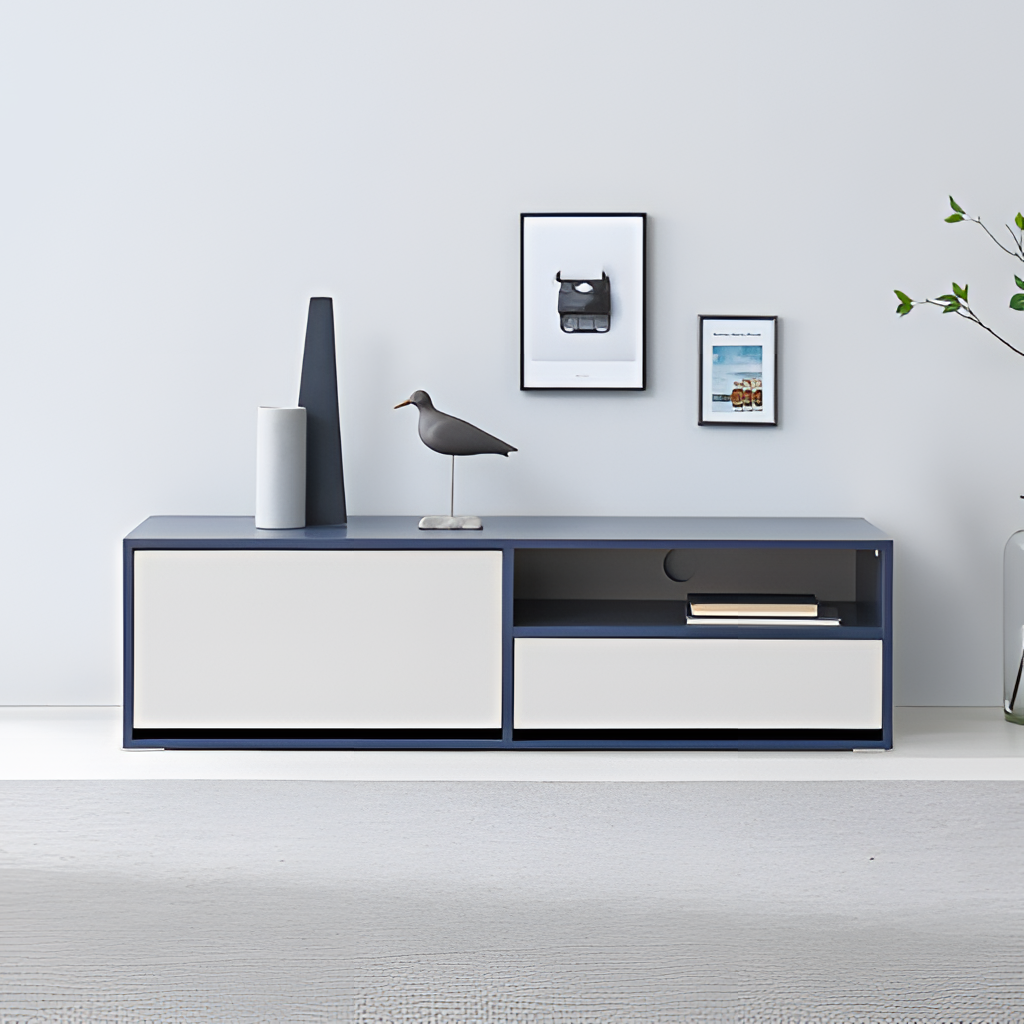
living room, wood sideboard, light gray paint wallpaper, with solid pattern, minimalist, carpet flooring, with plain pattern